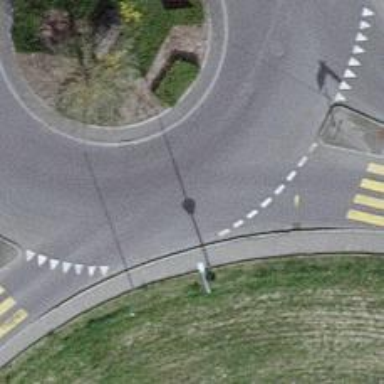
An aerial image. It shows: Tertiary road with asphalt surface leading to roundabout junction.